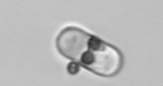
Label: Guinardia_delicatula